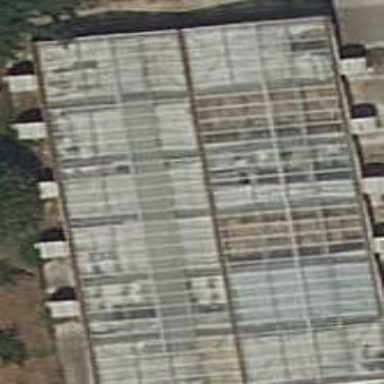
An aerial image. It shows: Greenhouse.